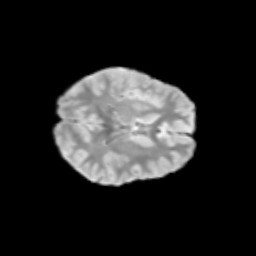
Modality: T2w
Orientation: axial
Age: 11
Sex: female
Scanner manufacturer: siemens
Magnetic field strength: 3 T
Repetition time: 3.8 s
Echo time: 0.07 s